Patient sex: M
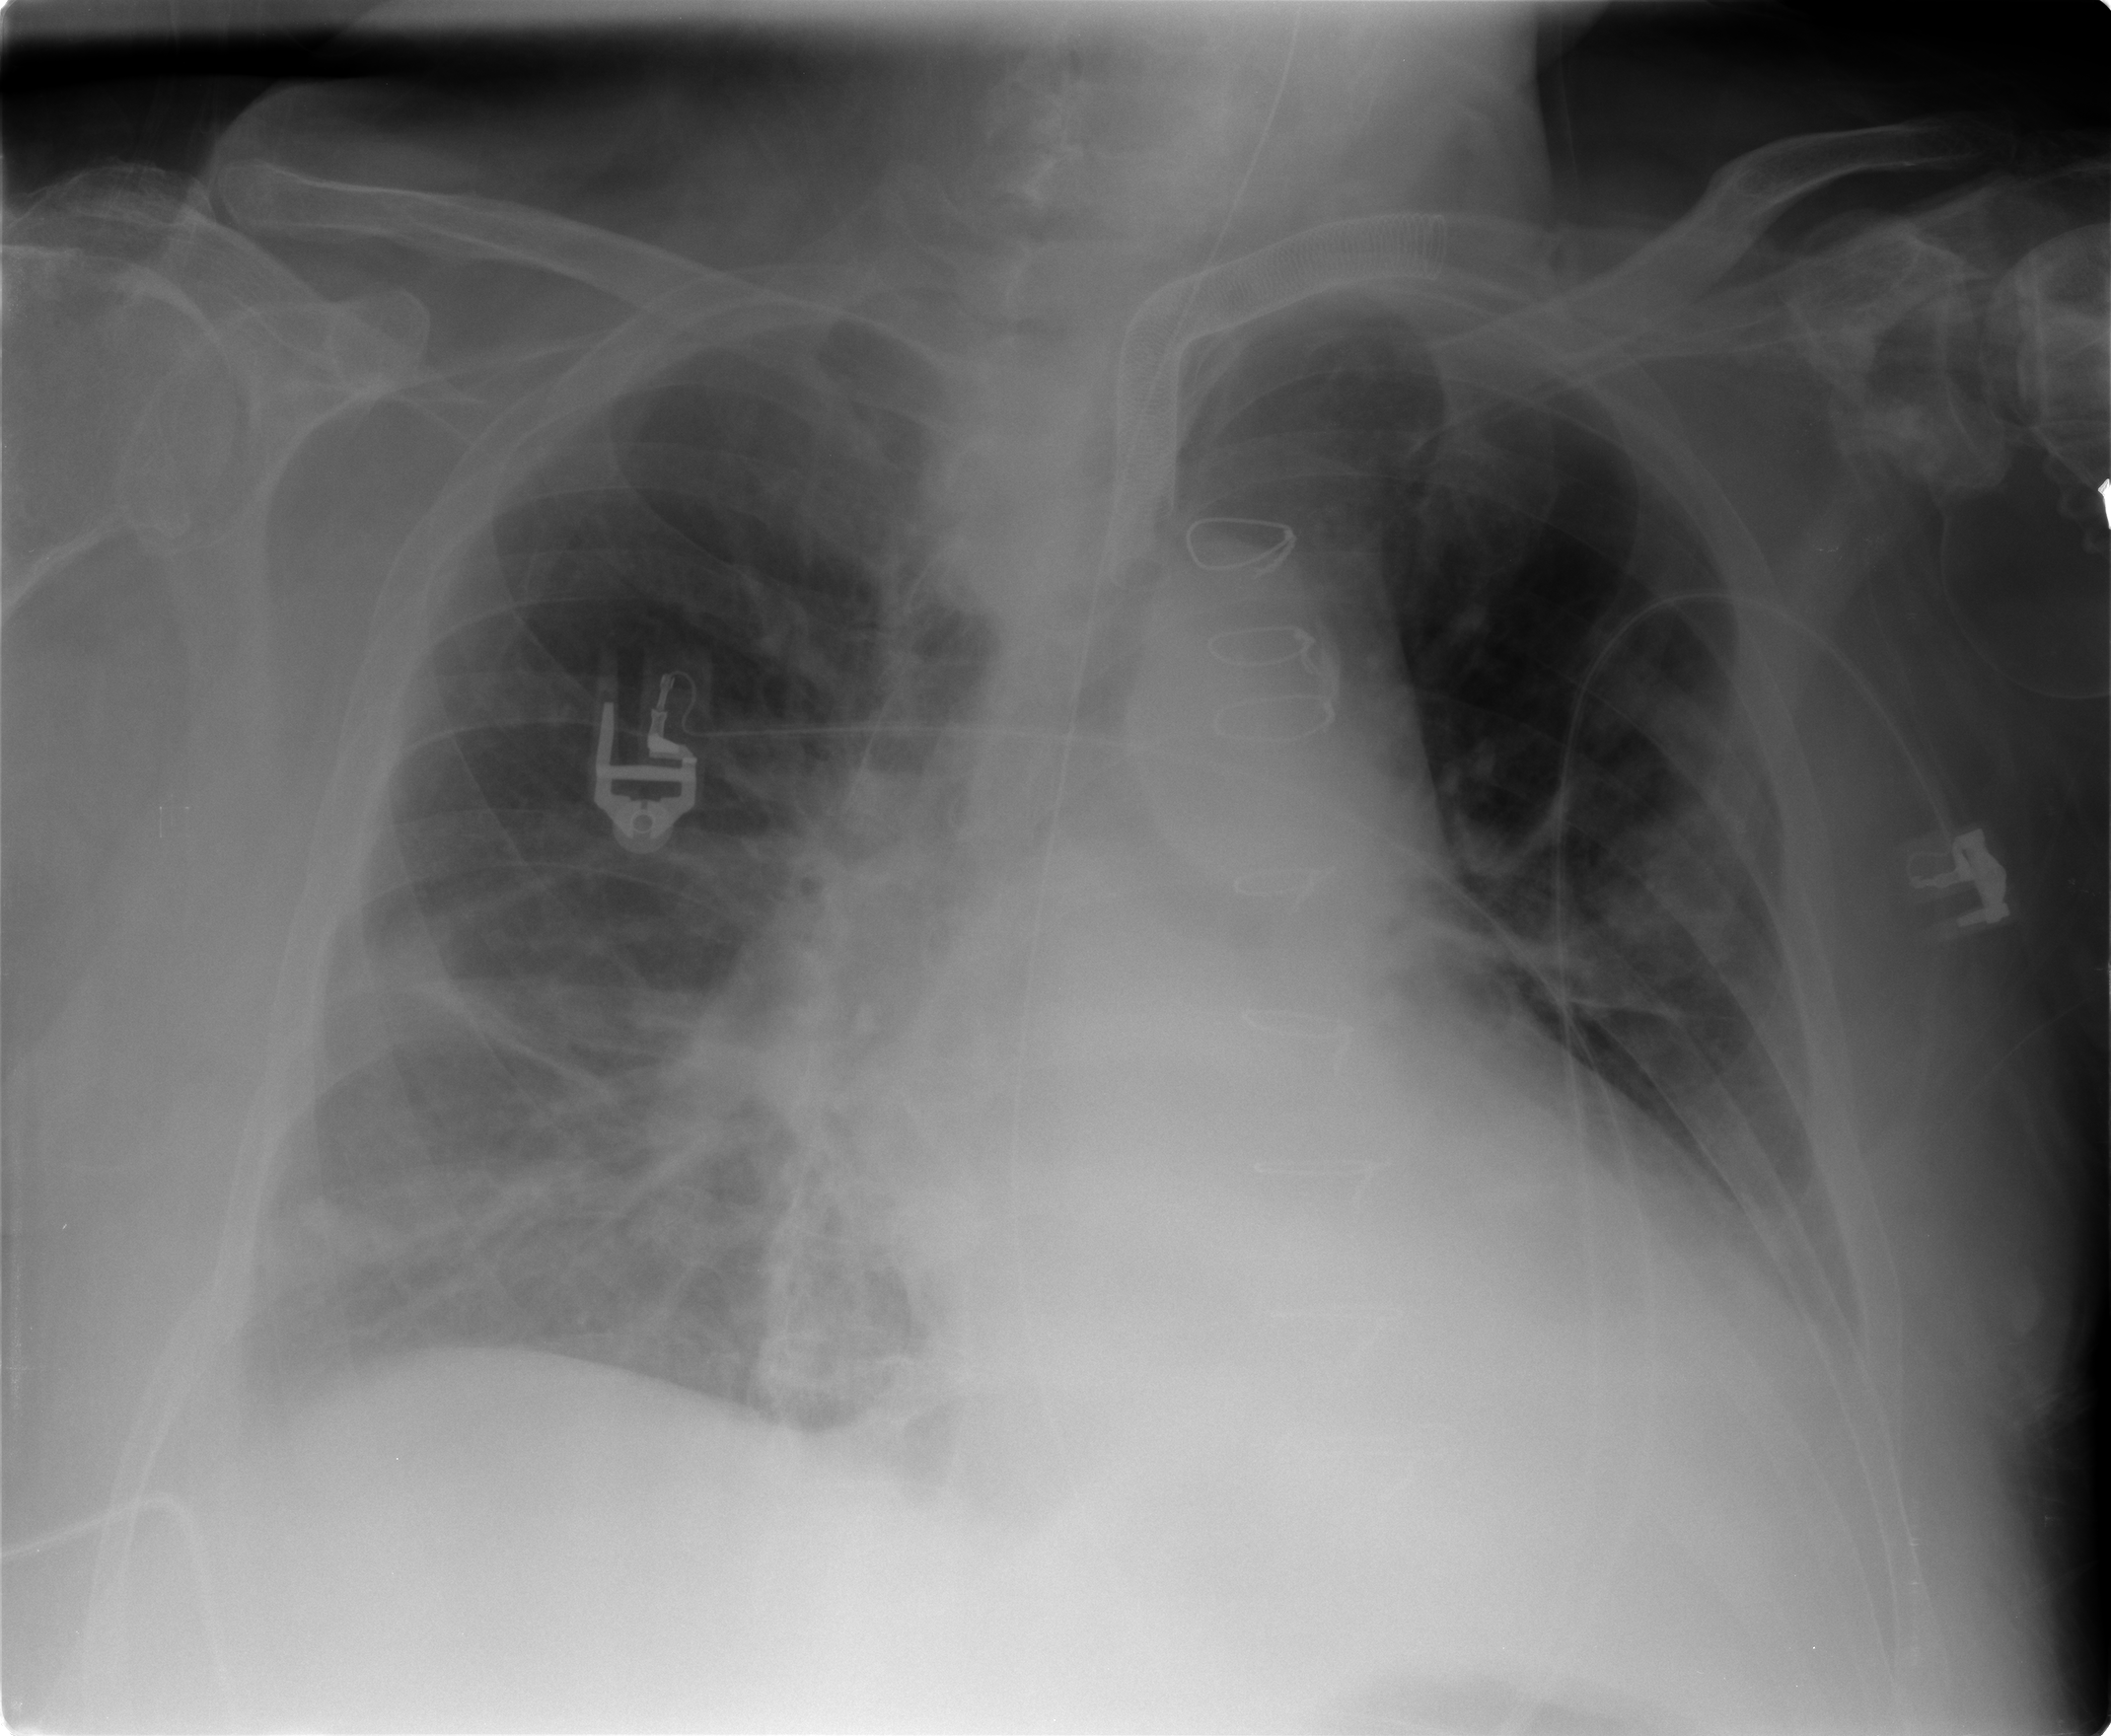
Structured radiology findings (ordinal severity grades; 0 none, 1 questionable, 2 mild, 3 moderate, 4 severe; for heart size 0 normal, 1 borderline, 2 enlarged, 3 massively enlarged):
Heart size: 2
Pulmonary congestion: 1
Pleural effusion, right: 1
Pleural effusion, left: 1
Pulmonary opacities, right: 0
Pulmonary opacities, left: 1
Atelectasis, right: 3
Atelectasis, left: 2